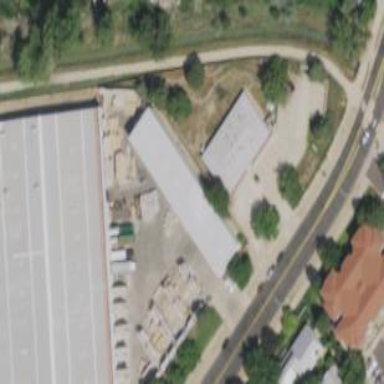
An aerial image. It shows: Commercial building.